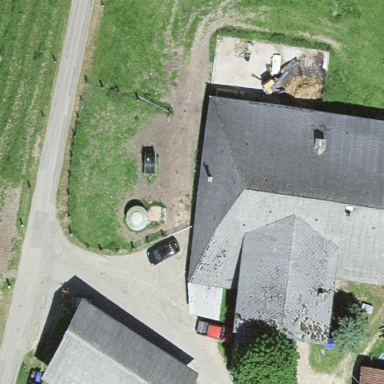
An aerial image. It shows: Farm building.